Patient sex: M
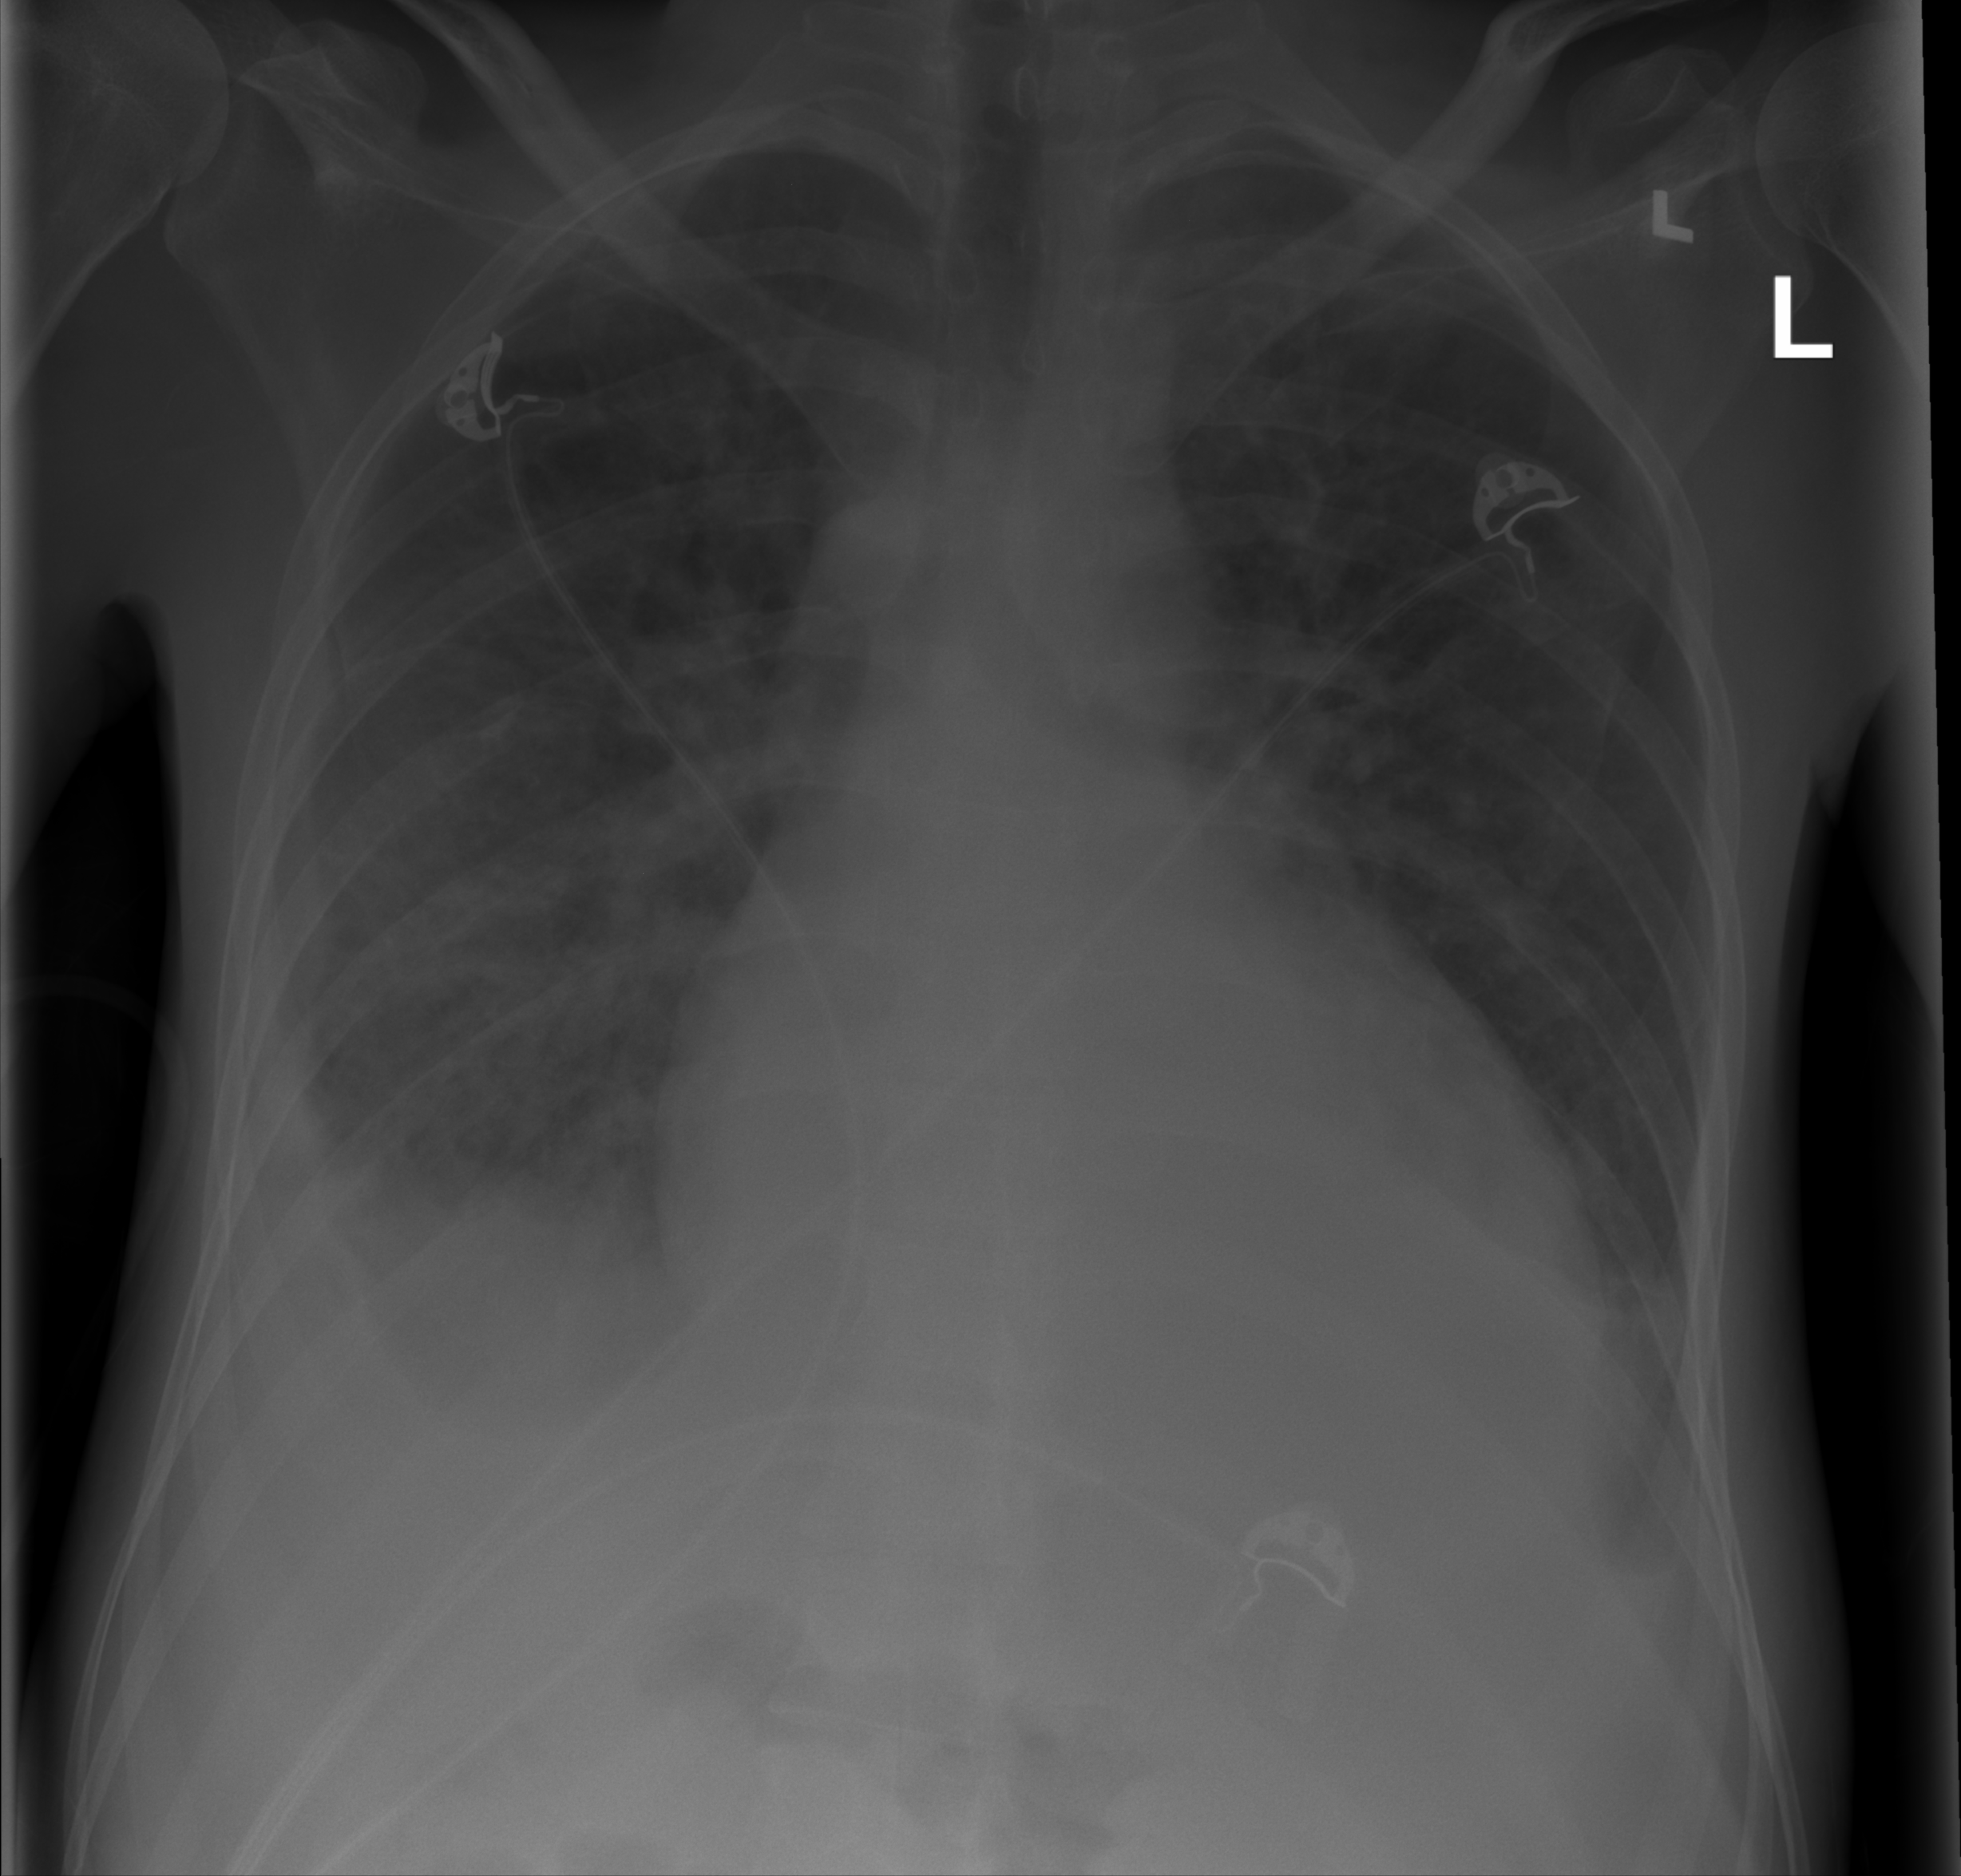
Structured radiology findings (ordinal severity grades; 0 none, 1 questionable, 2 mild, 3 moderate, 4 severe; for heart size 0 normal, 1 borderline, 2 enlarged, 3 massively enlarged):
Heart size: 2
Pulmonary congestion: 2
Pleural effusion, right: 3
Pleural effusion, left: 2
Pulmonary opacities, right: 3
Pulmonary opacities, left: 3
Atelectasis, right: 2
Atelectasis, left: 0